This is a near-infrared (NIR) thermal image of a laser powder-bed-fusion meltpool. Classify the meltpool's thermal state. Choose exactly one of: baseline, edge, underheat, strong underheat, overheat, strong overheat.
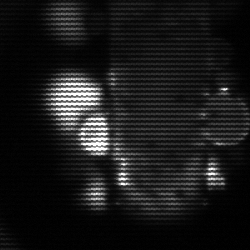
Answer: strong underheat